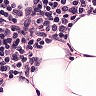
Metastatic tissue present: no